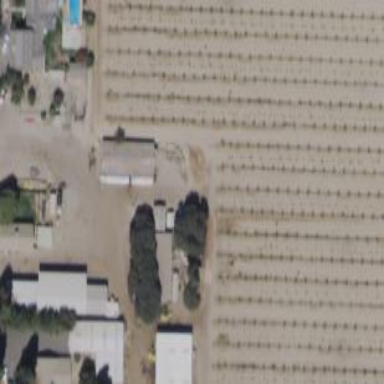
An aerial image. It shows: Farmyard area.